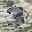
Label: 3